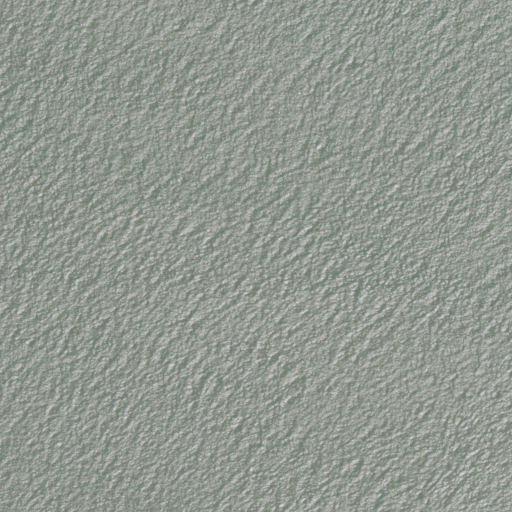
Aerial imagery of bar in South Carolina named Pelican Bank containing only open water